Interaction volume radius: 5 \u00c5
Interaction volume height: 25 \u00c5
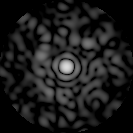
Disorder parameter: 0.8466